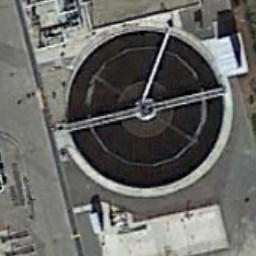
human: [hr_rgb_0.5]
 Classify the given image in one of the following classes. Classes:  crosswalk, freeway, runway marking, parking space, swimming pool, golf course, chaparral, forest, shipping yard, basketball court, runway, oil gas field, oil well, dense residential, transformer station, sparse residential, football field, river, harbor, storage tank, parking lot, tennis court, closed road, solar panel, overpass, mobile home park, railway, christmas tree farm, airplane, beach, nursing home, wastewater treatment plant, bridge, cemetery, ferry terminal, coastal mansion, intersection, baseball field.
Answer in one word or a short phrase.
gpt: wastewater treatment plant